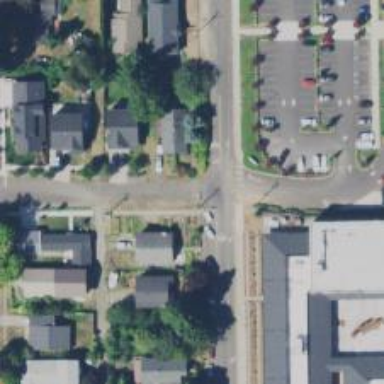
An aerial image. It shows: Residential road with sidewalk on the left side.